Question: I am just doing a research on a project and came across a problem. I would be very grateful if anybody could help me out with this. Consider the figure below:

Two dots joined by a line results in only one diagram, three dots joined by single lines also results in one figure no matter how you join the dots, the result is the same. But as we increase the dots there are different possibilities, as seen with four dots.
Is there a formula for counting the number of unlabeled trees that can be formed from a set of nodes?
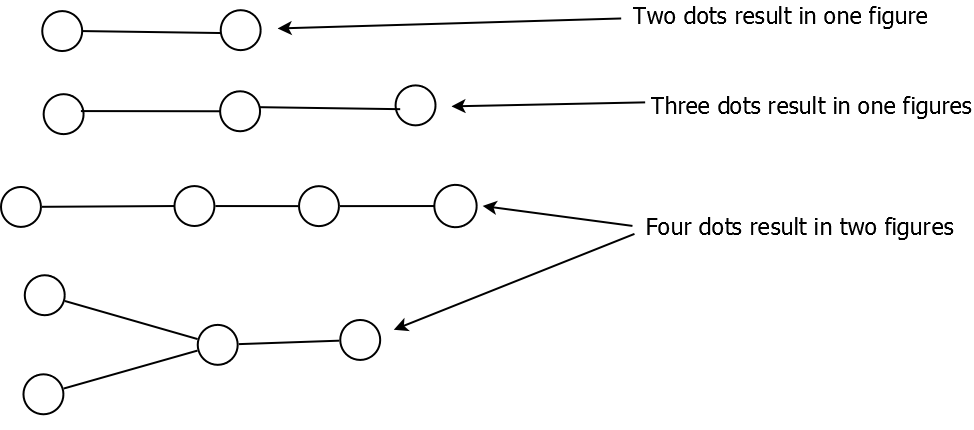
Answer: This is non-isomorphic graph count problem.
For general case, there are 2^() non-isomorphic graphs on 'n' vertices where () is binomial coefficient "n above 2".
However that may give you also some extra graphs depending on which graphs are considered the same (you also were not 100% clear which graphs do apply).
<URL>
<URL>.
EDIT: In case you want to count labeled trees only the formula is 'n^(n-2)'.
<URL>